Question: I want to display latitude and longitude my current location..
For this rather than searching in Google, i searched in SO.
I just want to display my current location latitude and longitude.
See my code below :
'''
public class LocationGetter extends Activity {
@Override
public void onCreate(Bundle savedInstanceState)
{
super.onCreate(savedInstanceState);
TextView tv = new TextView(this);
LocationManager mlocManager =
(LocationManager) getSystemService(Context.LOCATION_SERVICE);
LocationListener mlocListener = new LocationManagerHelper();
mlocManager.requestLocationUpdates(LocationManager.GPS_PROVIDER, 30000, 100,mlocListener);
if (mlocManager.isProviderEnabled(LocationManager.GPS_PROVIDER)) {
tv.append("Latitude:- " + LocationManagerHelper.getLatitude()
+ '
');
tv.append("Longitude:- " + LocationManagerHelper.getLongitude()
+ '
');
Log.i("MyLocation1",Double.toString(LocationManagerHelper.getLatitude())+" "+Double.toString(LocationManagerHelper.getLongitude()));
} else {
tv.setText("GPS is not turned on...");
}
/** set the content view to the TextView */
setContentView(tv);
}
/* Class My Location Listener */
public static class LocationManagerHelper implements LocationListener {
private static double latitude;
private static double longitude;
@Override
public void onLocationChanged(Location loc) {
latitude = loc.getLatitude();
longitude = loc.getLongitude();
Log.i("MyLocation",Double.toString(latitude)+" "+Double.toString(longitude));
}
@Override
public void onProviderDisabled(String provider) { }
@Override
public void onProviderEnabled(String provider) { }
@Override
public void onStatusChanged(String provider, int status, Bundle extras) {
// TODO Auto-generated method stub
}
public static double getLatitude() {
return latitude;
}
public static double getLongitude() {
return longitude;
}
}
}
'''
I have also added permission in manifest file :
'''
<uses-permission android:name="android.permission.ACCESS_FINE_LOCATION"></uses-permission>
'''
See the output i am getting :

Where i am going wrong ? I dont understand, its a simple code and why its not working ?
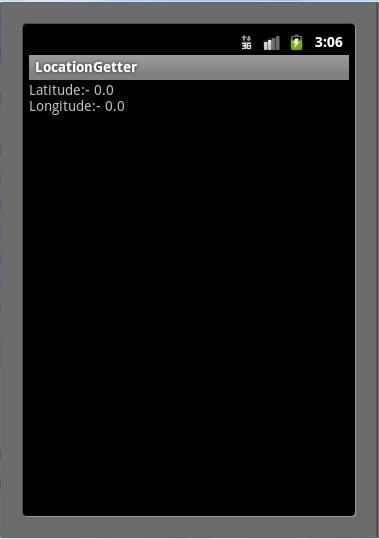
Answer: I just verified your code and it works with these changes, you just need to move the 'tv.append()' calls to the 'onLocationChanged()' method as that is called each time, if you don't use that for the CallBack, then u will get the first set values only and it's only executed once.
'''
public void onLocationChanged(Location loc) {
latitude = loc.getLatitude();
longitude = loc.getLongitude();
Log.i("MyLocation",Double.toString(latitude)+" "+Double.toString(longitude));
tv.append("Latitude:- " + LocationManagerHelper.getLatitude()
+ '
');
tv.append("Longitude:- " + LocationManagerHelper.getLongitude()
+ '
');
Log.i("MyLocation1",Double.toString(LocationManagerHelper.getLatitude())+" "+Double.toString(LocationManagerHelper.getLongitude()));
}
'''
and I have used these permissions in 'AndroidManifest.xml'
'''
<uses-permission android:name="android.permission.ACCESS_FINE_LOCATION" />
<uses-permission android:name="android.permission.ACCESS_COARSE_LOCATION" />
<uses-permission android:name="android.permission.ACCESS_LOCATION_EXTRA_COMMANDS" />
<uses-permission android:name="android.permission.ACCESS_MOCK_LOCATION" />
<uses-permission android:name="android.permission.CONTROL_LOCATION_UPDATES" />
'''
You can look at these and filter out the ones you won't be interested in. I have used a downloaded .gpx file from <URL>
I've tested it on Android 2.2 though,